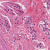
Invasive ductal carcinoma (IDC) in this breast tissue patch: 0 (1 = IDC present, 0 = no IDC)